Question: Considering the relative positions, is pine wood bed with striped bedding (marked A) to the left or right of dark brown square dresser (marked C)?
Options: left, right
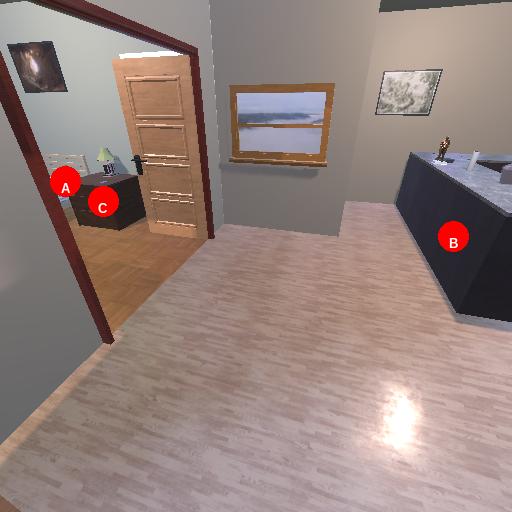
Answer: left